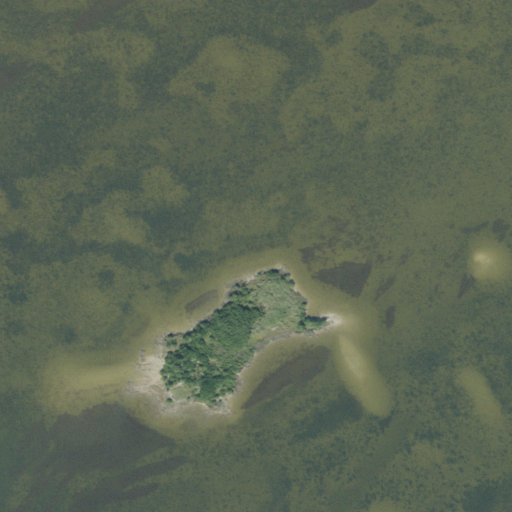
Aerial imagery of island in Florida named Roach Island containing open water and herbaceous wetlands